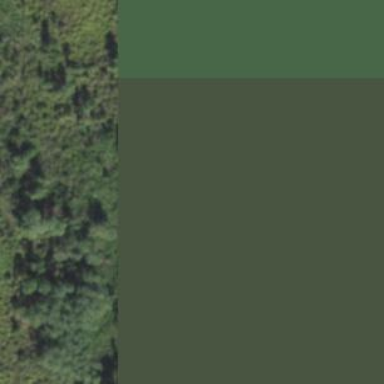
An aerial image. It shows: Mixed leaf woodland.